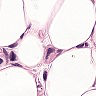
Metastatic tissue present: yes